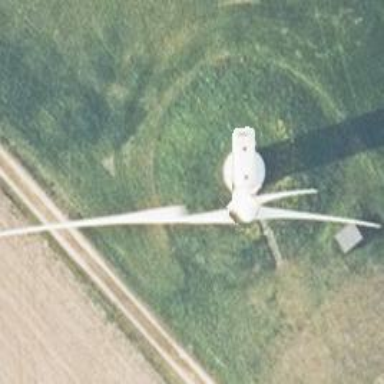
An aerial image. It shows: Wind generator using horizontal axis wind turbines.